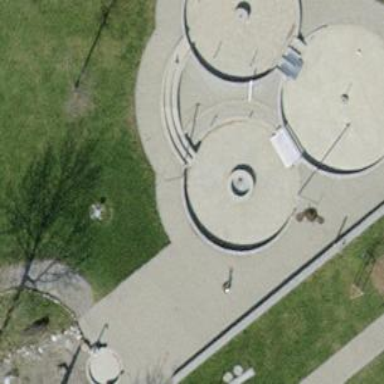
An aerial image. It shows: Swimming pool in leisure land area featuring splash pad playground.